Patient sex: M
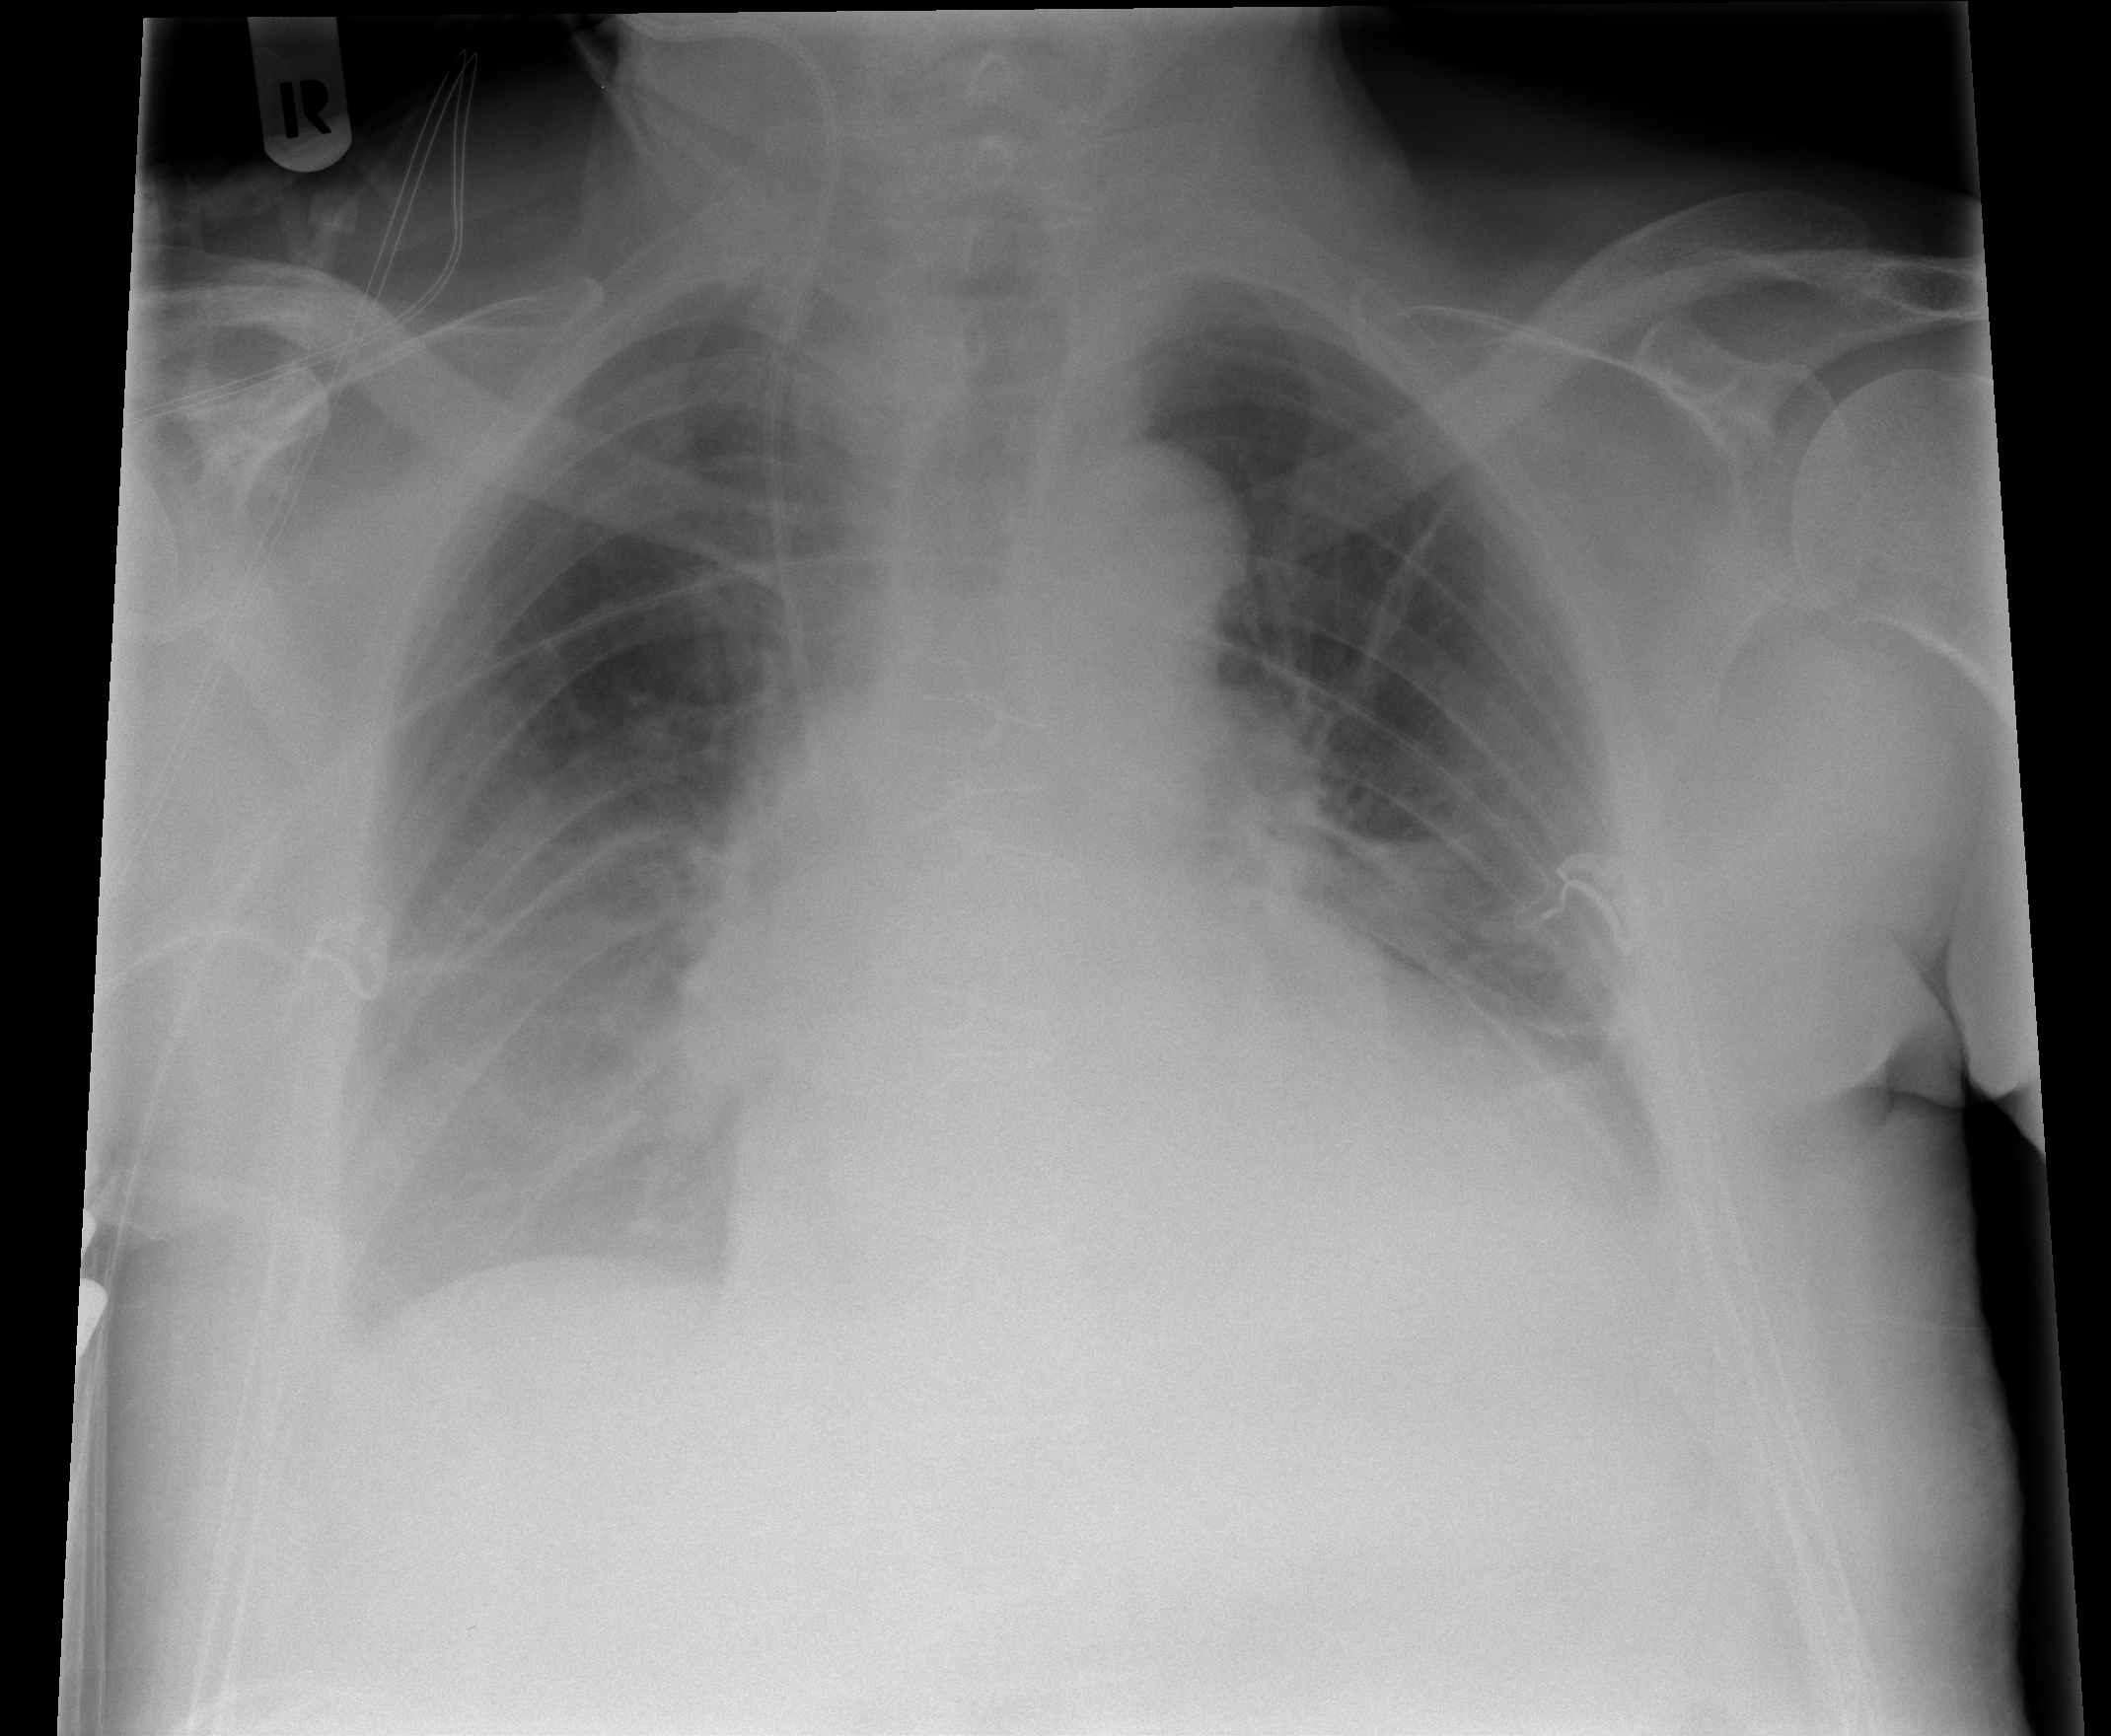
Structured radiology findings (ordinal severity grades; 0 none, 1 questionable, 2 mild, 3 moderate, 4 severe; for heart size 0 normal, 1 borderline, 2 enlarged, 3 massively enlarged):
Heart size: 2
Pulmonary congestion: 0
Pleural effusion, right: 2
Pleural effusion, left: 2
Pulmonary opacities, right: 0
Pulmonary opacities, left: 0
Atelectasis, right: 2
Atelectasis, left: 2